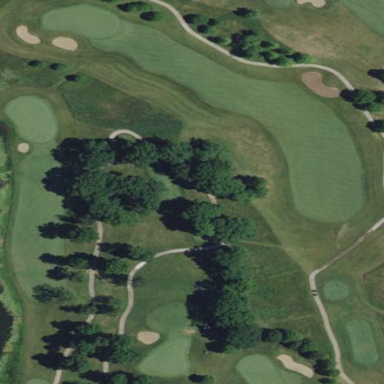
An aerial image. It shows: Rough area in golf course.